Aerial crown-view tile of a tropical tree (Barro Colorado Island, Panama), acquired 20240716:
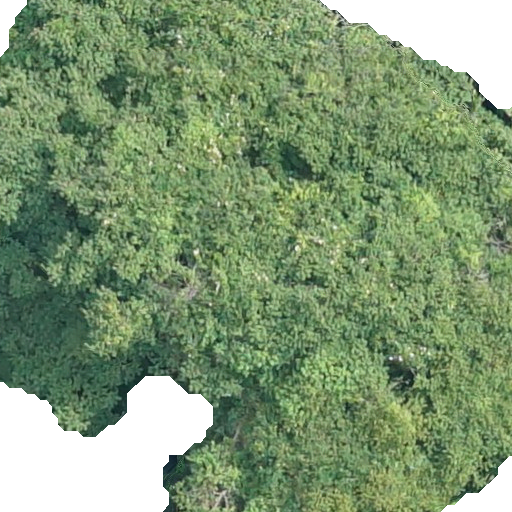
Species: Tachigali panamensis
GBIF accepted scientific name: Tachigali panamensis
Crown area: 480.104 m²